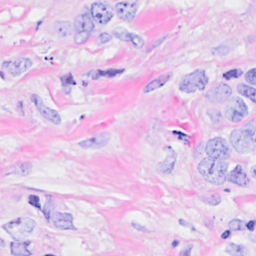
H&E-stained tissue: Breast